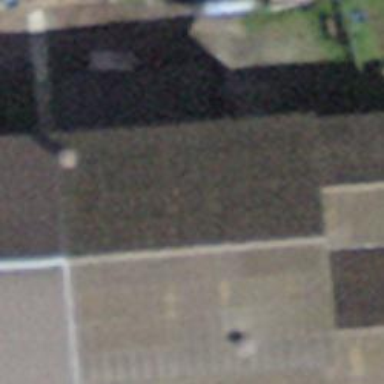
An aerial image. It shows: Cowshed building.